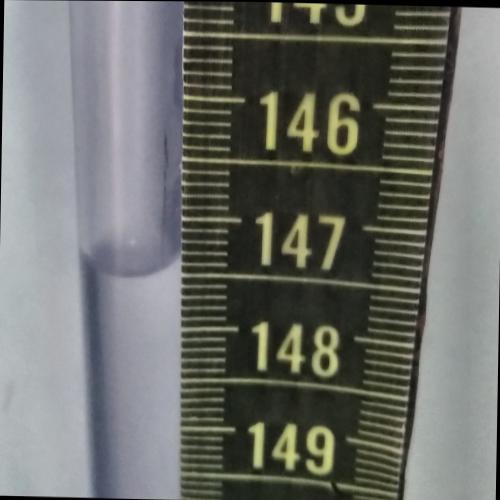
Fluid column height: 147.5 cm